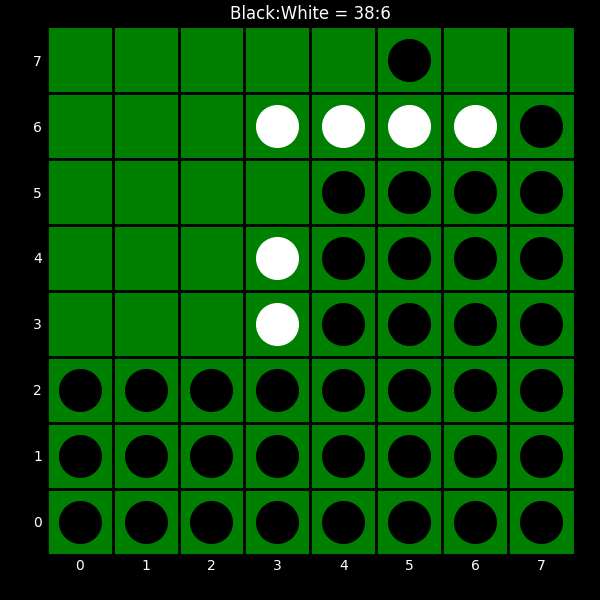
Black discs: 38
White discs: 6